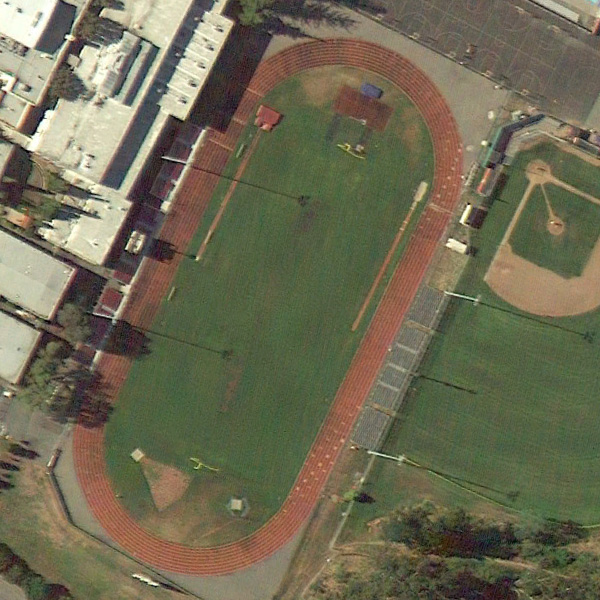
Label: Playground